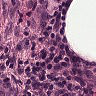
Metastatic tissue present: yes